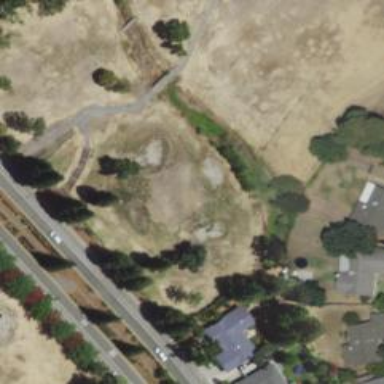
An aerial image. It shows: View of golf hole.